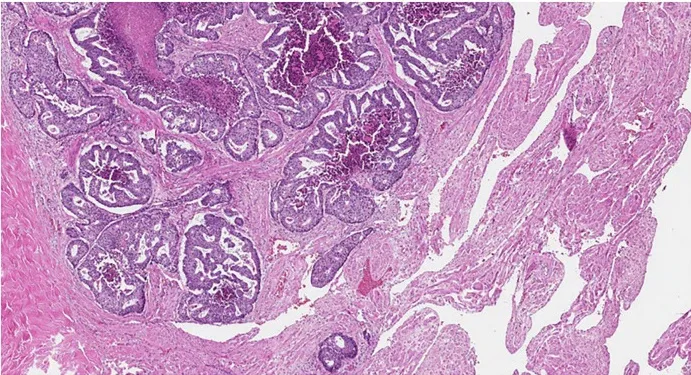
Cribriform tumor structures in the corpus cavernosum (HE, original magnification x40).
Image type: pathology (h&e)